Interaction volume radius: 5 \u00c5
Interaction volume height: 10 \u00c5
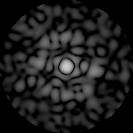
Disorder parameter: 0.8811